Interaction volume radius: 10 \u00c5
Interaction volume height: 15 \u00c5
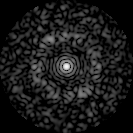
Disorder parameter: 0.81